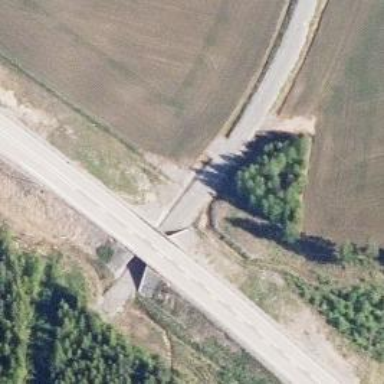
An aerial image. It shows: There is bridge in the image.